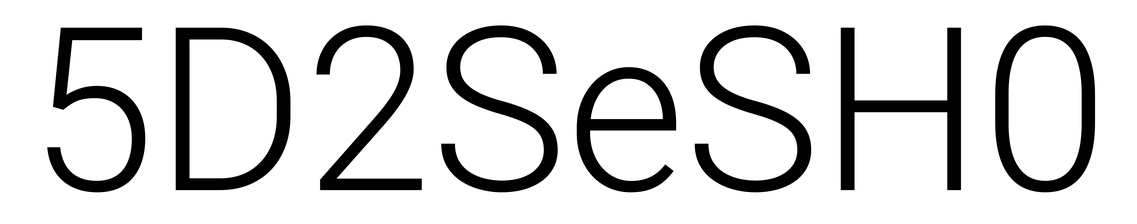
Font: Roboto_Light